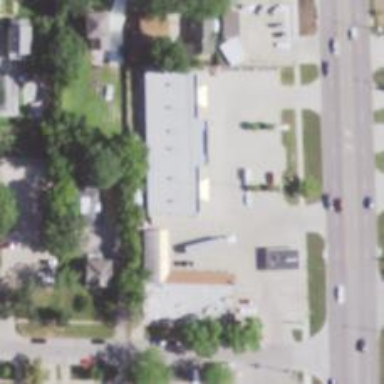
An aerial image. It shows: Veterinary facility.